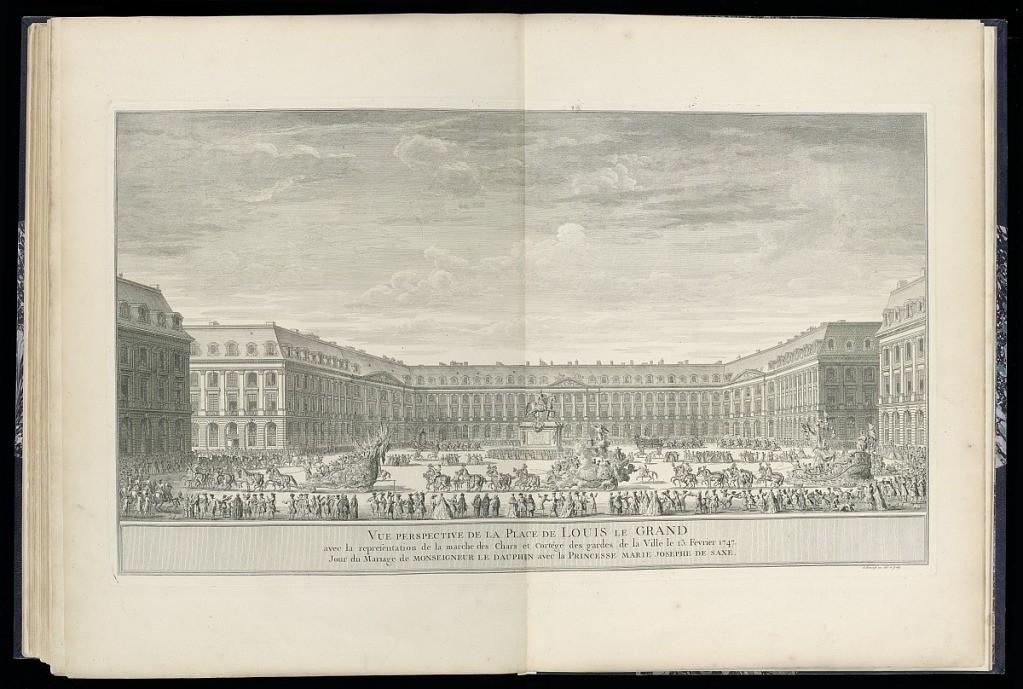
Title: VUE PERSPECTIVE DE LA PLACE DE LOUIS LE GRAND
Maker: Jean François Blondel, French, 1681–1756
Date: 1751
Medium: Engraving on laid paper
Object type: Bound print
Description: Scene of a parade of chariots through the Place Louis le Grand (now Place Vendôme) in Paris. Circulating around the statue of Louis XIV is, at left foreground, the Chariot of Mars (1921-6-207-24);  at center foreground, the Chariot of Marriage (1921-6-207-25); at right foreground, the Chariot of the City (1921-6-207-28); at right background, the Chariot of Ceres (1921-6-207-26); and at left background, the Chariot of Bacchus (1921-6-207-27).